Question: I am trying to display data and view/edit/delete buttons using datatables.
I am getting user data and permission using two objects like this:
]
'''
{
"data": [
{
"userid": "1",
"username": "John",
"email": "john@gmail.com",
"userrole": "SYSTEM VENDOR",
"isactive": "Y",
"activationstat": "deactivate",
"activationmsg": "Deactivate"
}
],
"perm":
{
"read": "y",
"edit": "y",
"delete": "n"
}
}
'''
The button needs to be rendered for each row. Datatables code is as:
'''
$('#dt-user').DataTable({
dom: 'lBfrtip',
buttons: [
{
extend: 'copyHtml5',
exportOptions: {
columns: ':visible'
}
},
{
extend: 'csvHtml5',
exportOptions: {
columns: ':visible'
}
},
{
extend: 'excelHtml5',
exportOptions: {
columns: ':visible'
}
},
{
extend: 'pdfHtml5',
exportOptions: {
columns: ':visible'
}
},
{
extend: 'print',
exportOptions: {
columns: ':visible'
}
},
'colvis'
],
ajax: baseURL + 'user/list-user-aj',
columns: [
{
"data": "id",
render: function (data, type, row, meta) {
return meta.row + meta.settings._iDisplayStart + 1;
}
},
{ data: 'username' },
{ data: 'email' },
{ data: 'userrole' },
{ data: 'isactive' }
],
responsive: {
details: false
}
});
'''
How can I access the "perm" JSON object for checking its values for displaying buttons for edit, delete, print etc?
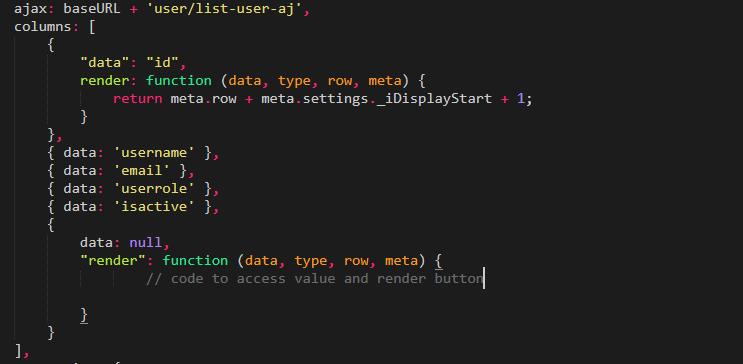
Answer: : You will not be able to get "perm" object within datatables initialization code. Datatables initialization code only works with "data" array from JSON.
However, here are two possible solutions to your situation:
If the "perm" object is going to be common for all elements (users) in the "data" array in JSON, like follows:
'''
{
"data": [
{
"userid": "1",
"username": "John",
"email": "john@gmail.com",
"userrole": "SYSTEM VENDOR",
"isactive": "Y",
"activationstat": "deactivate",
"activationmsg": "Deactivate"
},
{
"userid": "2",
"username": "John2",
"email": "john2@gmail.com",
"userrole": "SYSTEM VENDOR2",
"isactive": "Y",
"activationstat": "deactivate",
"activationmsg": "Deactivate"
}
<!-- and maybe some more objects-->
],
"perm":
{
"read": "y",
"edit": "y",
"delete": "n"
}
}
'''
then you can access the perm object like below: (and that would be outside of Datatables definition)
'''
var permissions;
userDatatable.on('xhr', function () {
var json = userDatatable.ajax.json();
var permissions = json.perm;
});
'''
where userDatatable will be the global javascript variable when you initialize Datatables like below:
'''
var userDatatable = $('#dt-user').DataTable({ //......and all your code
'''
Then inside your columns definition, you can access perm object and render buttons like this:
'''
columns:[
{
data:null,
"render": function(data, type, row, meta){
if(perm.delete === 'y'){
return "<button class='deleteButton'> Delete </button>";
}
}
}
]
'''
Make sure javascript variable "permissions" is global and visible to your Datatables initialization code. This will get you the Delete button, but you will have to write additional Javascript/JQuery code to trigger the Datatables Editor's AJAX call to delete the row; both at backend and from the grid.
: You could modify your server-side code to return JSON such that it will have permissions object within each element of the "data" array:
'''
{
"data": [
{
"userid": "1",
"username": "John",
"email": "john@gmail.com",
"userrole": "SYSTEM VENDOR",
"isactive": "Y",
"activationstat": "deactivate",
"activationmsg": "Deactivate",
"perm":
{
"read": "y",
"edit": "y",
"delete": "n"
}
},
{
"userid": "2",
"username": "John2",
"email": "john2@gmail.com",
"userrole": "SYSTEM VENDOR2",
"isactive": "Y",
"activationstat": "deactivate",
"activationmsg": "Deactivate",
"perm":
{
"read": "y",
"edit": "y",
"delete": "n"
}
}
<!-- and maybe some more objects-->
]
}
'''
With this second option, you could access perm object within the "render" function using "row.perm.delete" property.
Hope this help!